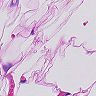
Metastatic tissue present: no